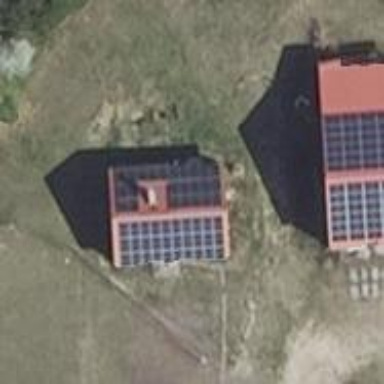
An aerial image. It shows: Small solar photovoltaic panel generator is producing electricity.